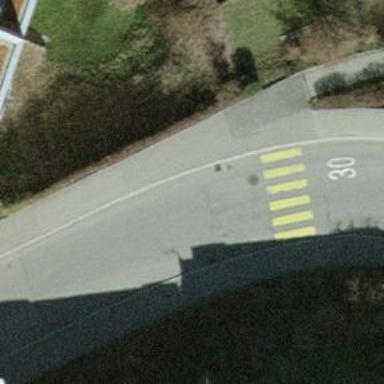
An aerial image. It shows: Asphalt sidewalk.